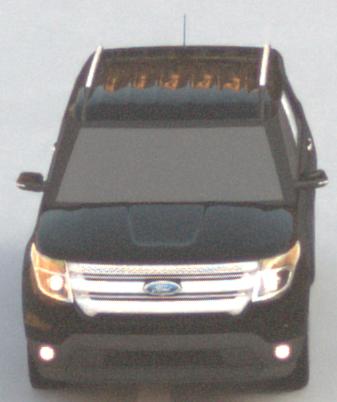
Make: Ford
Model: Explorer
Detailed model: Gen. 5
Model produced from: 2010
Model produced until: 2019
Doors: 5
Color: black
Road condition: dry road
Daytime: sunrise or sunset
Contrast: low contrast